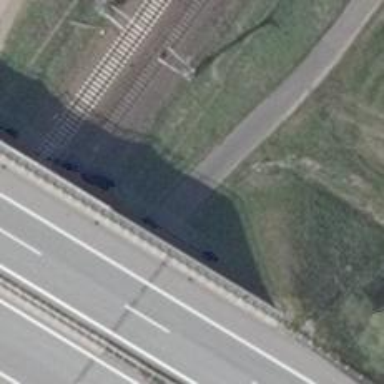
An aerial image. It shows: Asphalt track with grade1 quality.